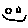
Label: smiley face